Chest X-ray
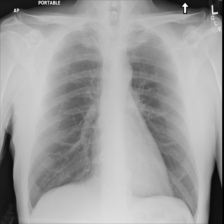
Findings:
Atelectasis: negative
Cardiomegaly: negative
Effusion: negative
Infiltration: negative
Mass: negative
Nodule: negative
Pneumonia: negative
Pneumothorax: negative
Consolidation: negative
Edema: negative
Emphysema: negative
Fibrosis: negative
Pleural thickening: negative
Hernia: negative